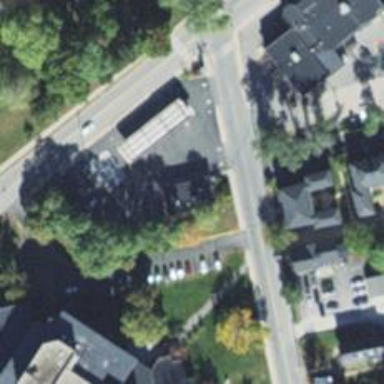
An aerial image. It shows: Convenience shop.